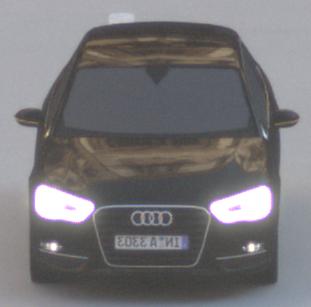
Make: Audi
Model: A3 1.2 TFSI
Detailed model: A3 (8V)
Model produced from: 2013/02
Model produced until: 2014/05
Doors: 3
Color: black
Road condition: dry road
Daytime: morning or afternoon
Contrast: low contrast